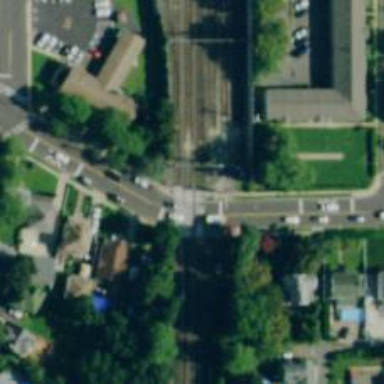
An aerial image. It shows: Railway crossing.